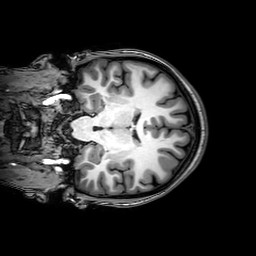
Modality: T1w
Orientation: coronal
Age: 21
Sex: female
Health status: healthy
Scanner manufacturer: philips
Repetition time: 0.008316 s
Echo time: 0.00383 s